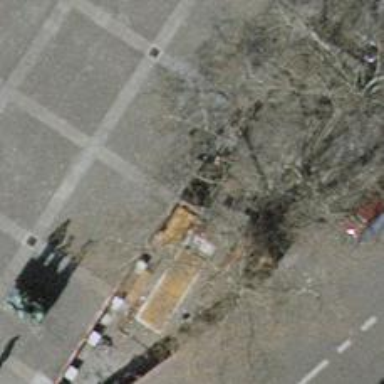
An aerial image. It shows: Statue is featured in the image.